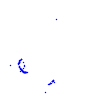
Particle: proton